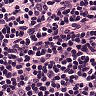
Metastatic tissue present: no